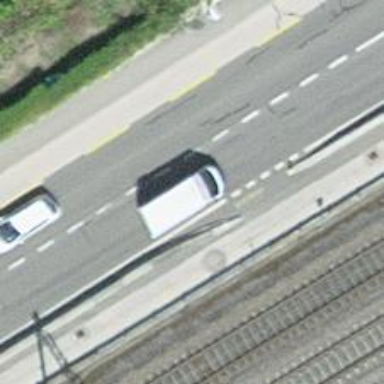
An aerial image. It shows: Primary highway with asphalt surface. There is track cycleway on the left.